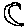
Label: moon